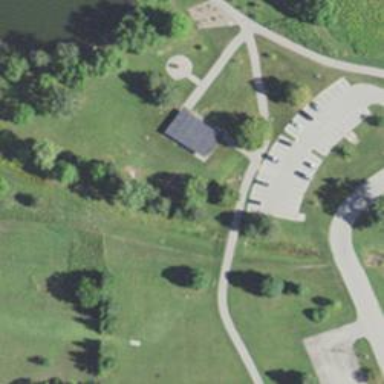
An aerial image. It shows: Disc golf hole.